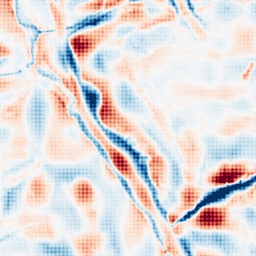
Category: wavelet
Decomposition family: wavelet_biorthogonal
Decomposition parameters: wavelet: bior5.5
level: 5
Upsampling method: sinc_hamming
Upsampling parameters: scale: 8
kernel_size: 8
Upsampling scale: 8